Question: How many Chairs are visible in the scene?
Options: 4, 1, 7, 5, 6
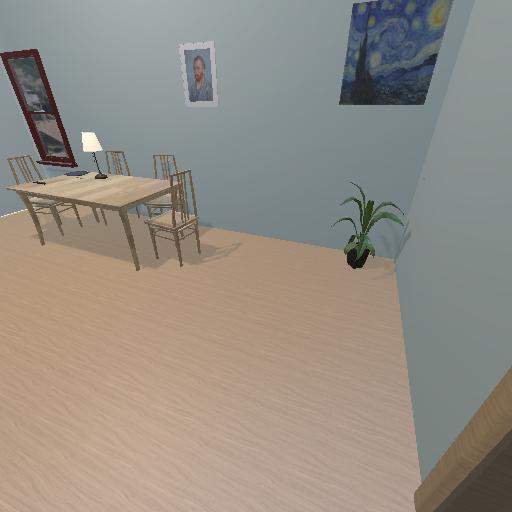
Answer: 4